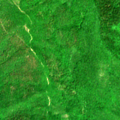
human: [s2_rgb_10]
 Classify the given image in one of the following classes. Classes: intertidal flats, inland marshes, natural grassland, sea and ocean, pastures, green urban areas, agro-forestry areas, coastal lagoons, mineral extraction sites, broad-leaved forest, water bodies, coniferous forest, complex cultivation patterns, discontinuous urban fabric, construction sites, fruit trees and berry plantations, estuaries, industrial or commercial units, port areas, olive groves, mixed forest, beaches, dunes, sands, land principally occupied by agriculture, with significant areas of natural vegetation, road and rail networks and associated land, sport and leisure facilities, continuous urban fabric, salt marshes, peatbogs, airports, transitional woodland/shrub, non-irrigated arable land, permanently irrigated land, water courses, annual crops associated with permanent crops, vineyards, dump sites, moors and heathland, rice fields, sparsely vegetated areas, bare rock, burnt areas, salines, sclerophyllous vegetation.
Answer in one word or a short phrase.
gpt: broad-leaved forest